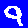
Digit: 9